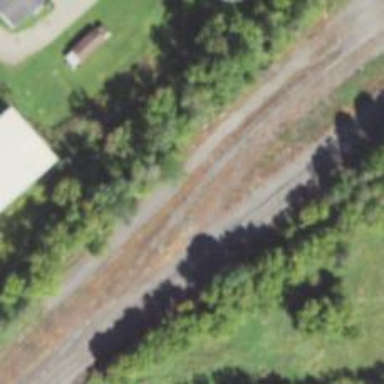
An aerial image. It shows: Railway siding with rails.